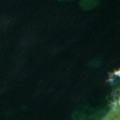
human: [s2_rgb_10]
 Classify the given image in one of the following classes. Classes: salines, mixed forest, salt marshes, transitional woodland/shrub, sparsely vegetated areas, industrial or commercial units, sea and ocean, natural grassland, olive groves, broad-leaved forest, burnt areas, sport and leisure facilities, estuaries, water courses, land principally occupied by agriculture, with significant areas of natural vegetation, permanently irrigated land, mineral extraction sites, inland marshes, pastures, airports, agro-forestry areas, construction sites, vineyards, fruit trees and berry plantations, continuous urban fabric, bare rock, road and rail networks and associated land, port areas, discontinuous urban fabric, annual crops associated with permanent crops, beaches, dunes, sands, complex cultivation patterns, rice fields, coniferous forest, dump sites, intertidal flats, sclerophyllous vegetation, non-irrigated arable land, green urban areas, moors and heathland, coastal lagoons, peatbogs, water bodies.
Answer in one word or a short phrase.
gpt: water bodies